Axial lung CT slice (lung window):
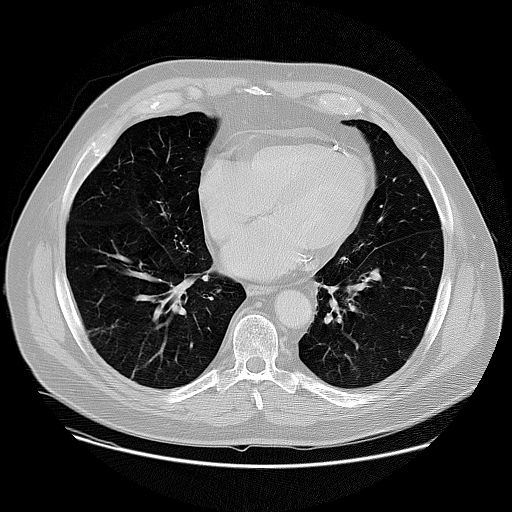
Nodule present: no